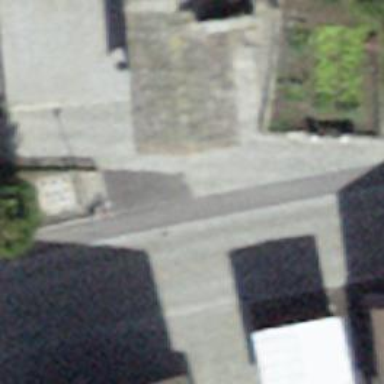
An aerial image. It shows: Bench.